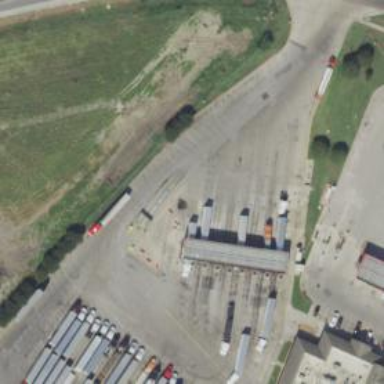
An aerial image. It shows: Weighbridge facility.